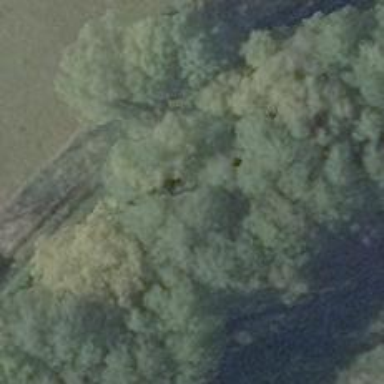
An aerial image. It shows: Row of trees in natural setting.